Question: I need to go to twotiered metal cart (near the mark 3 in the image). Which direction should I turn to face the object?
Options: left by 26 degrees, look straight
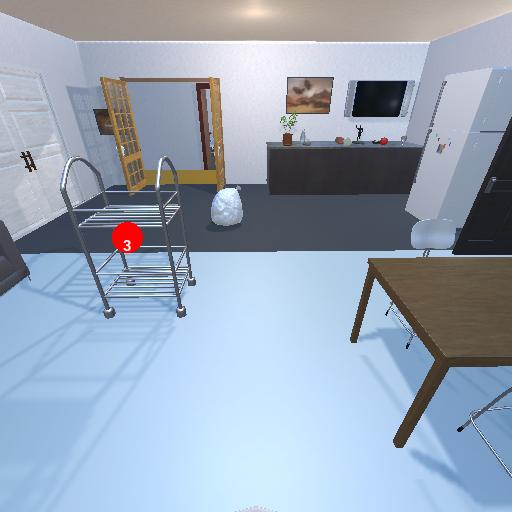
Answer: left by 26 degrees